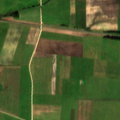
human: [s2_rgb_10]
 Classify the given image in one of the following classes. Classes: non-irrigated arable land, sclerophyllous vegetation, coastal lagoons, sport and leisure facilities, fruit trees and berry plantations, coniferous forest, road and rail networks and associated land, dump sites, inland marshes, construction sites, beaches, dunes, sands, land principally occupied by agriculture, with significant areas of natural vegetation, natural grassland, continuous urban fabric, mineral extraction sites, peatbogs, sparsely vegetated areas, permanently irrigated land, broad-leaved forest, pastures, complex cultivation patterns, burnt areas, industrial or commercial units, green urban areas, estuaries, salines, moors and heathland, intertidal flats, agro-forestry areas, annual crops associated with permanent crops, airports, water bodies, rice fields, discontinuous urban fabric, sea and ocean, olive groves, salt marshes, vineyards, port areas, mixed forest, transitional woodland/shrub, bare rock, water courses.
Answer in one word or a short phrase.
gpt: non-irrigated arable land